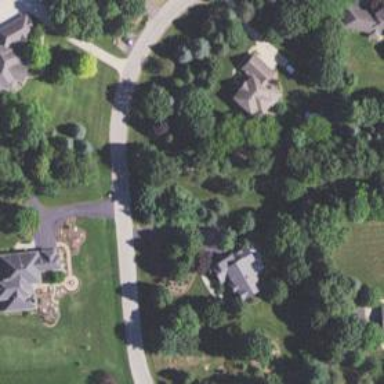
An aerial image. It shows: Driveway.